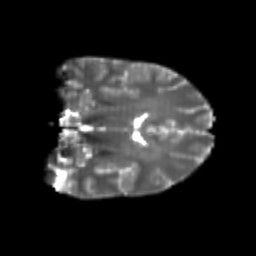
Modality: T2w
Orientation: coronal
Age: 22
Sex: female
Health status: healthy
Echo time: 0.074 s